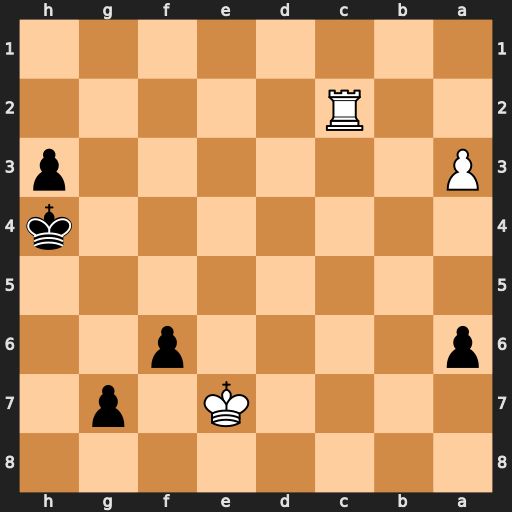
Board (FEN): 8/4K1p1/p4p2/8/7k/P6p/2R5/8
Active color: b
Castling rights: -
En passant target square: -
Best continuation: f5 Kd6 f4 Ke5 Kg3 Rc7 g5